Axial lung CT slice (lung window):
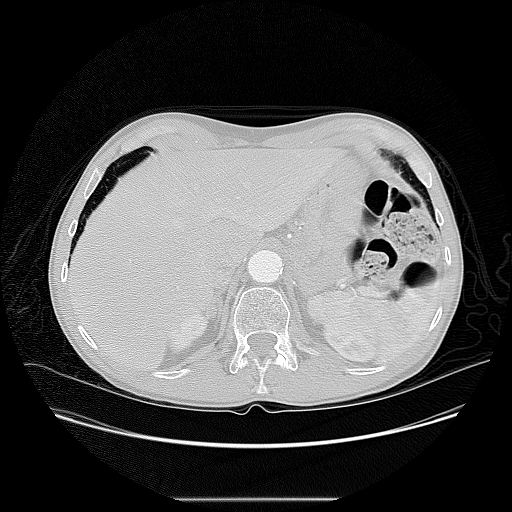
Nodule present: no